Question: I haven't used HTML in JTextPane before and playing with this today. I come across with strange output.
Here is my simple code, 'htmlStr' contains contains a tag '<aa>' :
'''
public class HtmlInJTextPaneTest extends JFrame {
private JTextPane jtp;
private String htmlStr= "<html><body><b>What is this</b> <aa > ?? </body></html>";
public HtmlInJTextPaneTest() {
jtp = new JTextPane();
jtp.setContentType("text/html");
jtp.setText(htmlStr);
//jtp.setEditable(false);
//jFrame setup
add(jtp);
setDefaultCloseOperation(JFrame.EXIT_ON_CLOSE);
setSize(200, 100);
setVisible(true);
}
public static void main(String[] args) {
new HtmlInJTextPaneTest();
}
}
'''
The output of this is :

I don't know why the box (seems like input field) appeared with tag name 'aa' in it?
It disappears when I set editable false on 'JTextPane' object 'jtp'.
'''
jtp.setEditable(false);
'''
Can you please explain it?
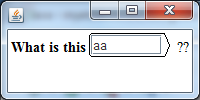
Answer: You can use this <URL> as example of custom tag support in 'HTMLEditorKit'.